Question: I have a time, date, and weather widget I need to display in each top corners. The time displays correctly but the weather won't stay in the top left corner. I used python to code this and no matter where i anchor the weather wont go to the top left corner. I am a bit new to Tkinter so please help me and explain. THIS IS FOR SCHOOL PROJECT PLS HELP
Picture of my program

'''
root = Tk()
#BACKGROUND
root.configure(bg="black")
#ORGANIZATION
topFrame=Frame(root,bg="black")
topFrame.pack(side=TOP,fill=BOTH)
bottomFrame=Frame(root,bg="black")
bottomFrame.pack(side=BOTTOM,fill=BOTH)
#CLOCK WIDGET
widget=Label(topFrame,font=("helvitic",large_text_size,"bold",),bg="black",fg="white")
widget.pack(side=TOP,anchor=E)
Clock()
#DAY OF THE WEEK
day_label=Label(topFrame,font=("helvitic",small_text_size,"bold"),bg="black",fg="white")
day_label.pack(side=TOP,anchor=E)
Day_Week()
#DATE
date_label=Label(topFrame,font=("helvitic",small_text_size,"bold"),bg="black",fg="white")
date_label.pack(side=TOP,anchor=E)
Date()
#WEATHER
weather_label=Label(topFrame,font=("helvitic",50,"bold"),bg="black",fg="white",)
weather_label.pack(side=LEFT,anchor=NW)
Weather()
Celscius=Label(topFrame,font=("helvitic",xlarge_text_size,"bold"),bg="black",fg="white",text="degC")
Celscius.pack(side=LEFT,anchor=N)
#WEATHER ICON
icon_label=Label(bottomFrame,font=("helvitic",50,"bold"),bg="black",fg="white",)
icon_label.pack(side=LEFT)
Icon()
#FULLSCREEN AND EXIT
root.bind("<Delete>",exit)
root.bind("<Return>",fullscrn)
root.bind("<Escape>",bckspace)
root.mainloop()
[1]: https://i.stack.imgur.com/YbiLh.png
'''
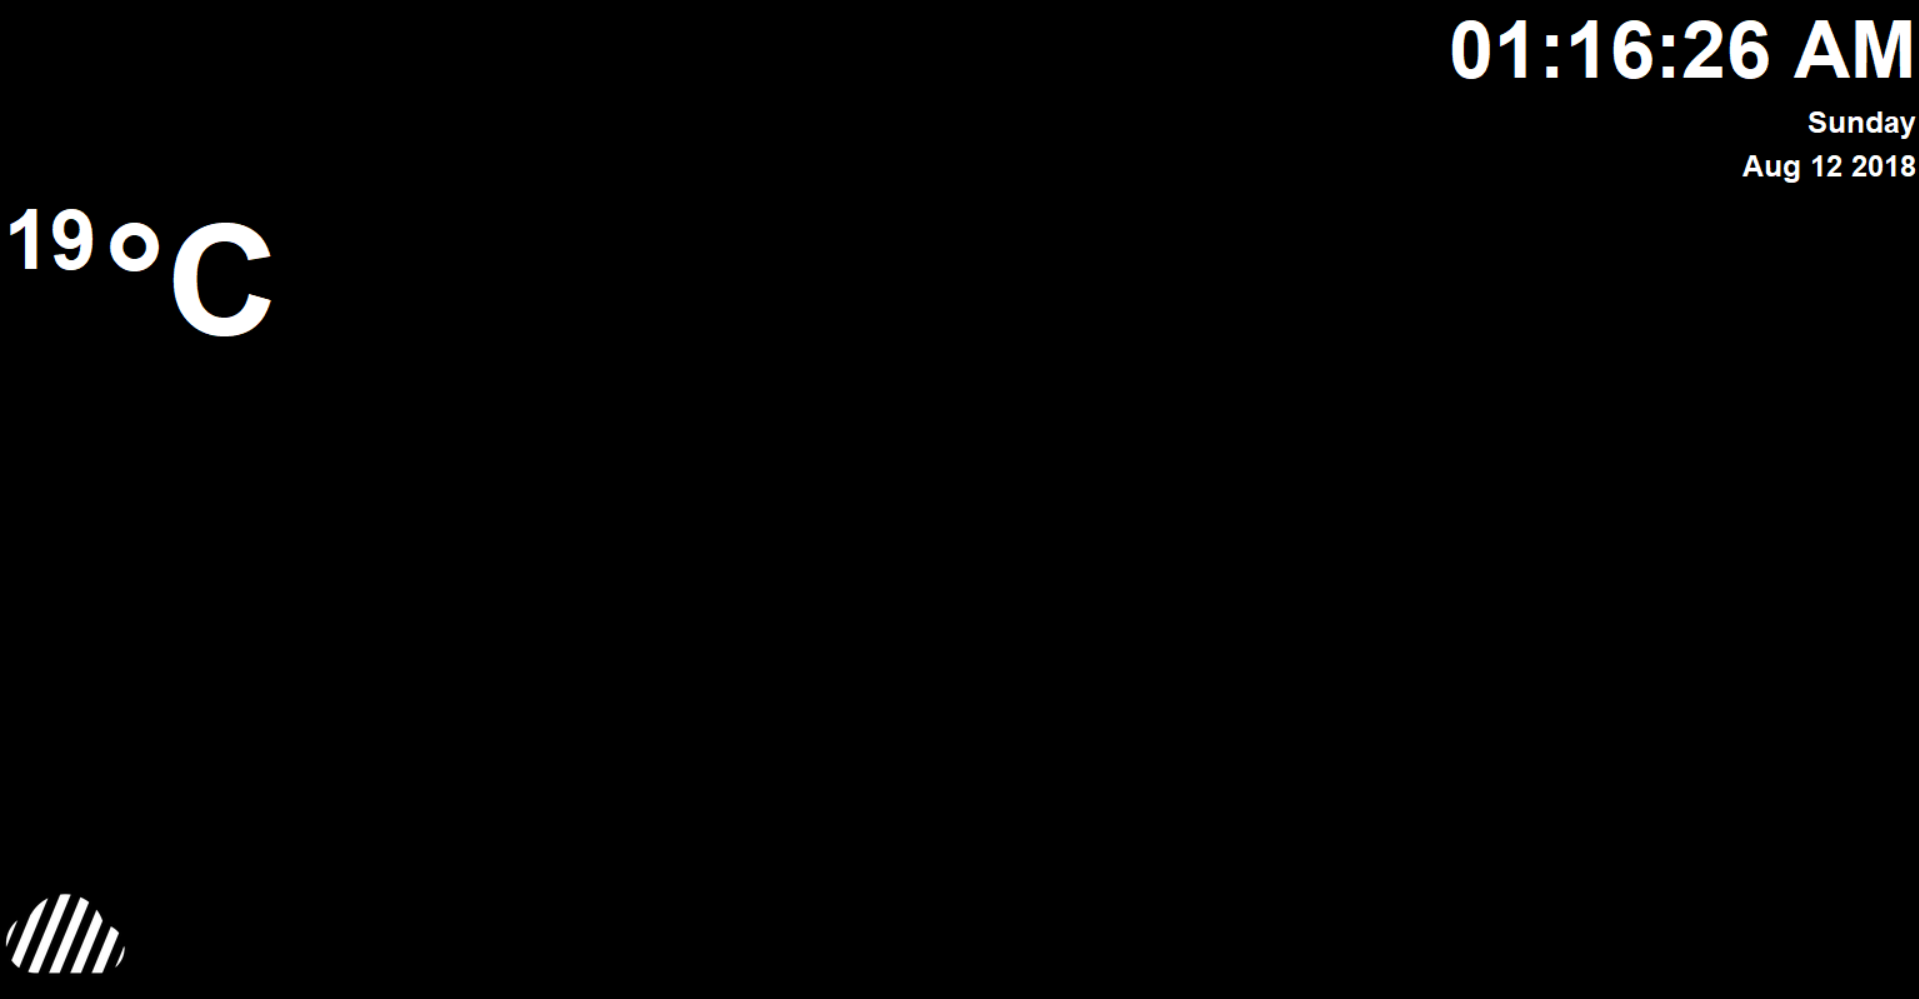
Answer: For a layout like this, I find it easier to use the grid geometry manager instead of pack.
With the grid manager, you are packing your widgets into columns and rows, instead of side by side or on top of each other. You can configure where the widget sits in it's area of the grid, how the grid should respond to the window resizing etc.
This code puts a label in the top left, top right and bottom left of a window. They will stay there even if the window is resized.
'''
import tkinter as tk
root = tk.Tk()
# configure the grid for resizing
root.grid_columnconfigure(0, weight=1)
root.grid_columnconfigure(1, weight=1)
root.grid_rowconfigure(0, weight=1)
root.grid_rowconfigure(1, weight=1)
# pack labels
tk.Label(root, text='TL').grid(row=0, column=0, sticky='NW')
tk.Label(root, text='TR').grid(row=0, column=1, sticky='NE')
tk.Label(root, text='BL').grid(row=1, column=0, sticky='SW')
root.mainloop()
'''